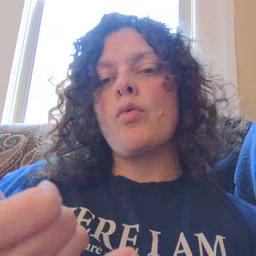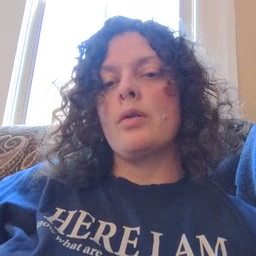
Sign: callonphone